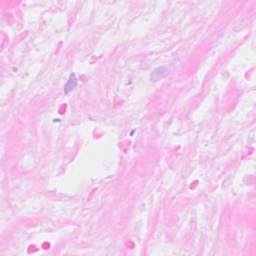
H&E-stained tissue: Breast